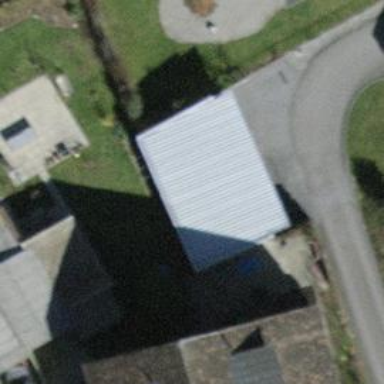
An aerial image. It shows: Garage.